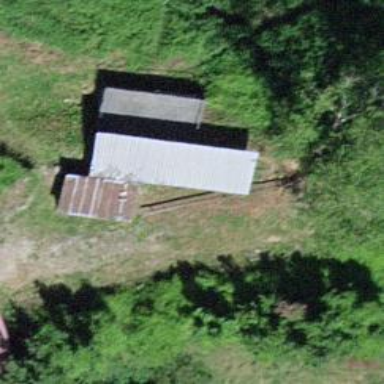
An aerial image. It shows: Hunting stand.